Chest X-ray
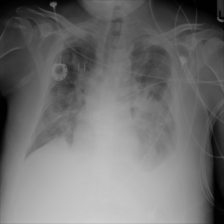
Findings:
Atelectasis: negative
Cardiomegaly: negative
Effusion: positive
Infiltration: negative
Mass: negative
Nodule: negative
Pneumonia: negative
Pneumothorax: negative
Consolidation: negative
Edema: negative
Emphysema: negative
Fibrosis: negative
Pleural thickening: negative
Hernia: negative